Question: here is my code : on page load
'''
protected void Page_Load(object sender, EventArgs e)
{
//On first request
if (!IsPostBack)
{
panel1.Visible = true;
panel2.Visible = false;
panel3.Visible = false;
}
//for subsequent postbacks
else
{
//If the enquiry is direct
if ( Direct_Rdbtn.Checked)
{
panel1.Visible = false;
panel2.Visible = false;
panel3.Visible = true;
//add default text value "D" for date dropdownlist of DOB
if (DOB_Date_Ddl.Items.Count == 0)
{
ListItem li = new ListItem();
li.Text = "D";
DOB_Date_Ddl.Items.Add(li);
}
}
//For all other sources of enquiries
else
{
//in this if statement i actualy want to check for 'selectedindexchange' event togther with 'AllOthers_Rdbtn.Checked'
if (AllOthers_Rdbtn.Checked )
{
panel1.Visible = false;
panel2.Visible = false;
panel3.Visible = true;
}
else if (AllOthers_Rdbtn.Checked)
{
panel1.Visible = false;
panel2.Visible = true;
panel3.Visible = false;
LinkButton1.Enabled = false;
LinkButton1.Text = "";
en.mainEnq_Stu_Mobile = TextBox1.Text;
}
}
}
}
'''

now the thing is that there are three panels on my page the visibility of those have been played around. On panel one there are two radio buttons which decides the vsibility of two panel 2nd and third namely. the first panel is displayed on the first page request. the problem is i have dropdownlist control with auto post back turned on in the third panel . as soon as there is a post back due to ddl and the page load event fires and at that time
> AllOthers_Rdbtn.Checked is also checked so instead of the third panel being displayed. panel2 gets displayed again.
what i want is a way to check if the selectedindexchange event has fired togther with the Direct_Rdbtn.checked in the if statement.
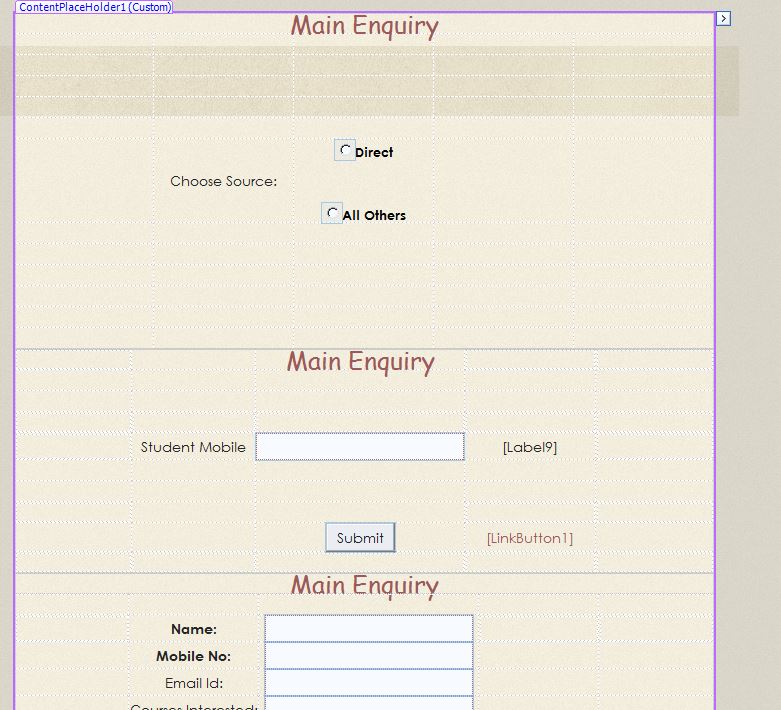
Answer: You should move code to event handler:
'''
protected void Direct_Rdbtn_SelectedIndexChanged(object sender, EventArgs args)
{
//If the enquiry is direct
if (Direct_Rdbtn.Checked)
{
...
}
else
{
...
}
}
'''